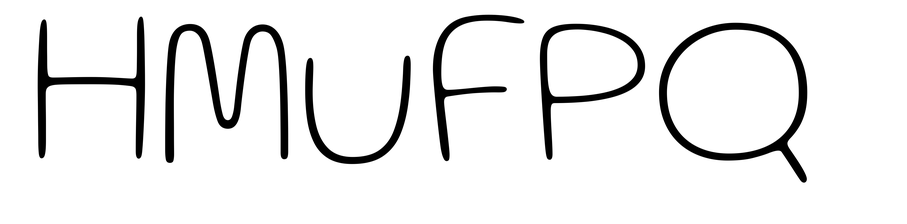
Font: Gluten_Thin